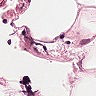
Metastatic tissue present: no